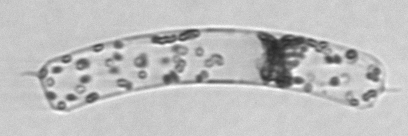
Label: Guinardia_striata